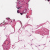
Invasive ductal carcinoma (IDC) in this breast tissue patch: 0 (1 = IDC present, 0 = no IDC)